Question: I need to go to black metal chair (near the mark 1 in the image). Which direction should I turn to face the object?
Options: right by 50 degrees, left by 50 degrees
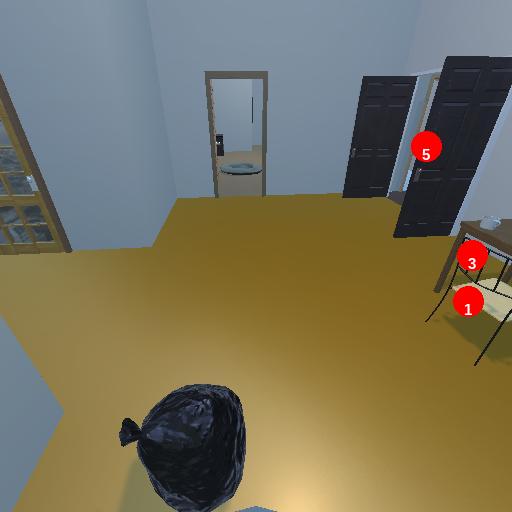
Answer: right by 50 degrees